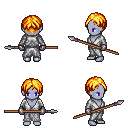
a pixel art fantasy rpg character, female body template, dark elf, purple skin, white robe, magenta pants, light blonde parted hairstyle, metal gloves, spear, four views (front, back, left, right), 2x2 character sprite sheet, small pixel art, hard edges, no anti-aliasing